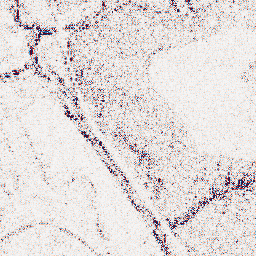
Category: wavelet
Decomposition family: wavelet_reverse_biorthogonal
Decomposition parameters: wavelet: rbio4.4
level: 1
Upsampling method: quintic
Upsampling parameters: scale: 4
Upsampling scale: 4